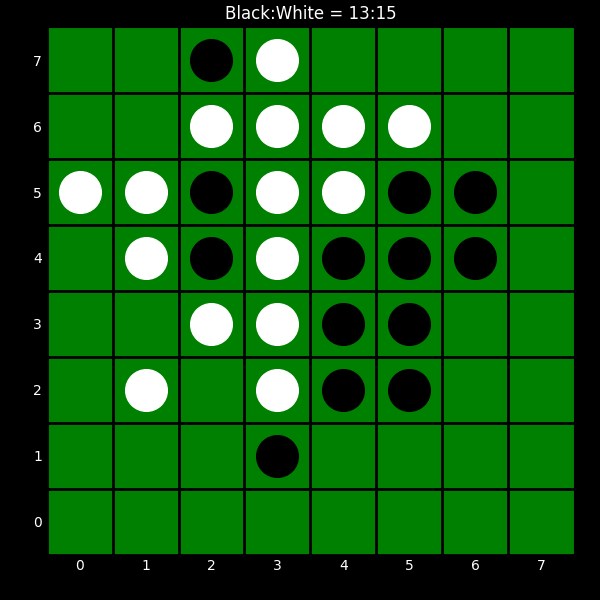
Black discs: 13
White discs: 15